【题型】选择题　【知识点】函数　【难度】medium
如图，在平面直角坐标系中，反比例函数\( y=\dfrac{k}{x}(k>0) \)的图象经过点\( A(2,m) \)，\( B(6,n) \)，\( AC \perp x \)轴于点\( C \)，\( BD \perp y \)轴于点\( D \)，\( AC \)交\( BD \)于点\( E \)．若\( BE=3AE \)，则\( k \)的值为（ ）

\vspace{0.5em}
\noindent
A. \( 2 \)
\hspace{3em}
B. \( 4 \)
\hspace{3em}
C. \( 6 \)
\hspace{3em}
D. \( 8 \)
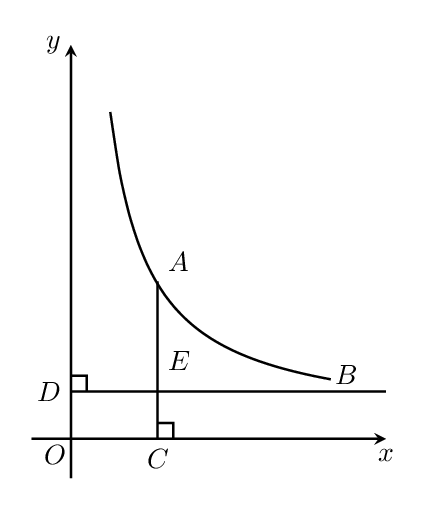
【解答】
\noindent
【答案】B

\vspace{0.5em}
\noindent
【分析】根据\( A \)、\( B \)两点的坐标求出\( AE=m-n \)，\( BE=4 \)，由\( BE=3AE \)得到\( m-n=\dfrac{4}{3} \)，再由反比例函数的性质得到\( m=3n \)，由此求出\( m \)的值即可得到答案．

\vspace{0.5em}
\noindent
【详解】解：\( \because A(2, m) \)，\( B(6, n) \)，\( AC \perp x \)轴，\( BD \perp y \)轴，

\vspace{0.3em}
\noindent
\( \therefore CE=OD=n \)，\( AC=m \)，\( BD=6 \)，\( OC=DE=2 \)，

\vspace{0.3em}
\noindent
\( \therefore AE=AC-CE=m-n \)，\( BE=BD-DE=4 \)，

\vspace{0.3em}
\noindent
\( \because BE=3AE \)，

\vspace{0.3em}
\noindent
\( \therefore 4=3(m-n) \)，即\( m-n=\dfrac{4}{3} \)，

\vspace{0.3em}
\noindent
\( \because \)反比例函数\( y=\dfrac{k}{x}(k>0) \)的图象经过点\( A(2, m) \)、\( B(6, n) \)，

\vspace{0.3em}
\noindent
\( \therefore k=2m=6n \)，

\vspace{0.3em}
\noindent
\( \therefore m=3n \)，

\vspace{0.3em}
\noindent
\( \therefore m=2 \)，\( n=\dfrac{2}{3} \)，

\vspace{0.3em}
\noindent
\( \therefore k=2m=4 \)，

\vspace{0.3em}
\noindent
故选：B．

\vspace{0.5em}
\noindent
【点睛】本题主要考查了反比例函数与几何综合，正确推出\( m-n=\dfrac{4}{3} \)以及\( m=3n \)是解题的关键．